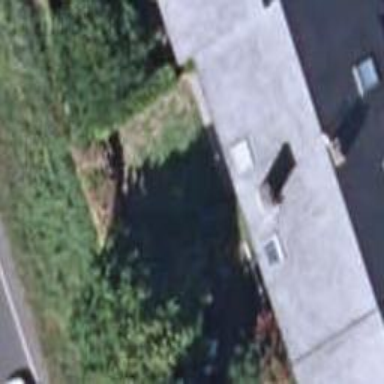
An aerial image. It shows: Simple house.